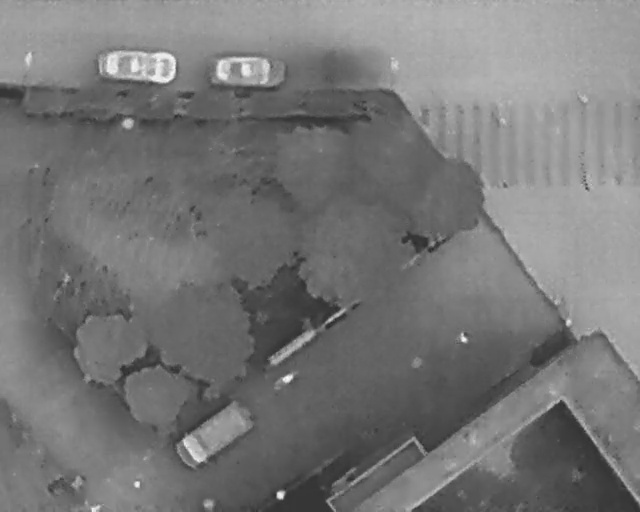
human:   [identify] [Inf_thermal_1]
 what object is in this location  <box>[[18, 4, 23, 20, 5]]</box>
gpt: <ref>1 medium car at the top left</ref>

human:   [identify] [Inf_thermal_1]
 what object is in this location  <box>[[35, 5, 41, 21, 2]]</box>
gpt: <ref>1 medium car at the top</ref>

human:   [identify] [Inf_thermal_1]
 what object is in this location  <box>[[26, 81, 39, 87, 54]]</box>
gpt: <ref>1 medium car at the bottom</ref>

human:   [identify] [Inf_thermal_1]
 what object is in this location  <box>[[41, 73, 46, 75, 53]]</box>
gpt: <ref>1 medium bicycle at the bottom</ref>